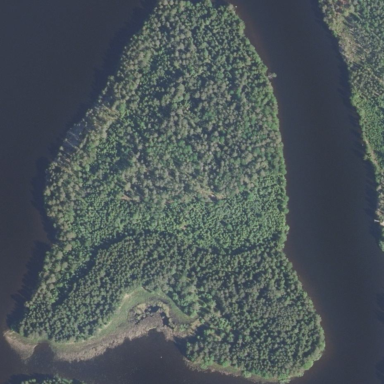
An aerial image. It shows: Island covered with woodland.